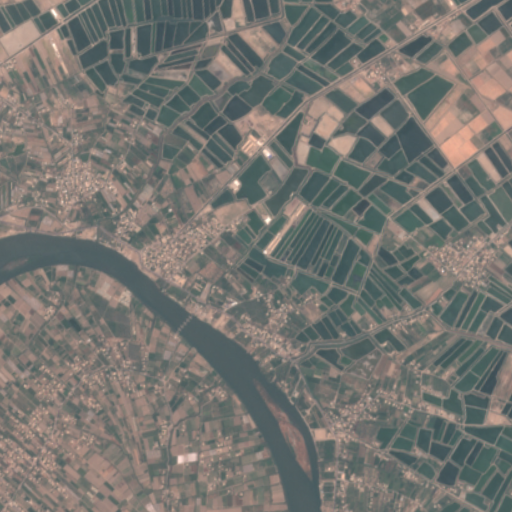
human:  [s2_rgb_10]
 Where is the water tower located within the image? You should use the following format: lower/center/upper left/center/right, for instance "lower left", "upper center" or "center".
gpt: The water tower is located in the lower center of the image.
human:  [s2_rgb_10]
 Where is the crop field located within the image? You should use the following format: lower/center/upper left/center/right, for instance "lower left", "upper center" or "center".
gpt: There is no crop field in the image.